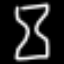
Label: hourglass